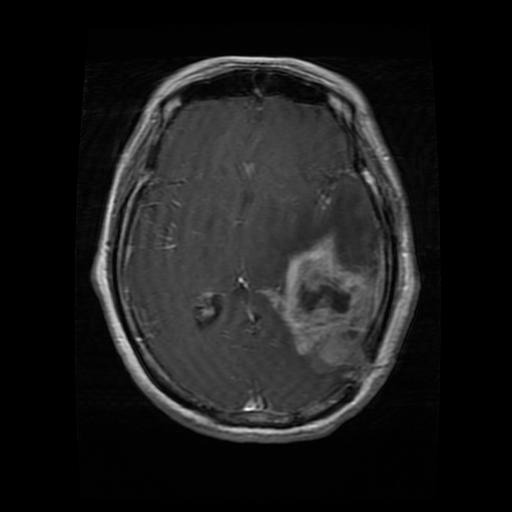
Label: glioma